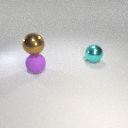
large cyan metal sphere behind large purple rubber sphere